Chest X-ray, PA view. Patient: 54 years old, sex M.
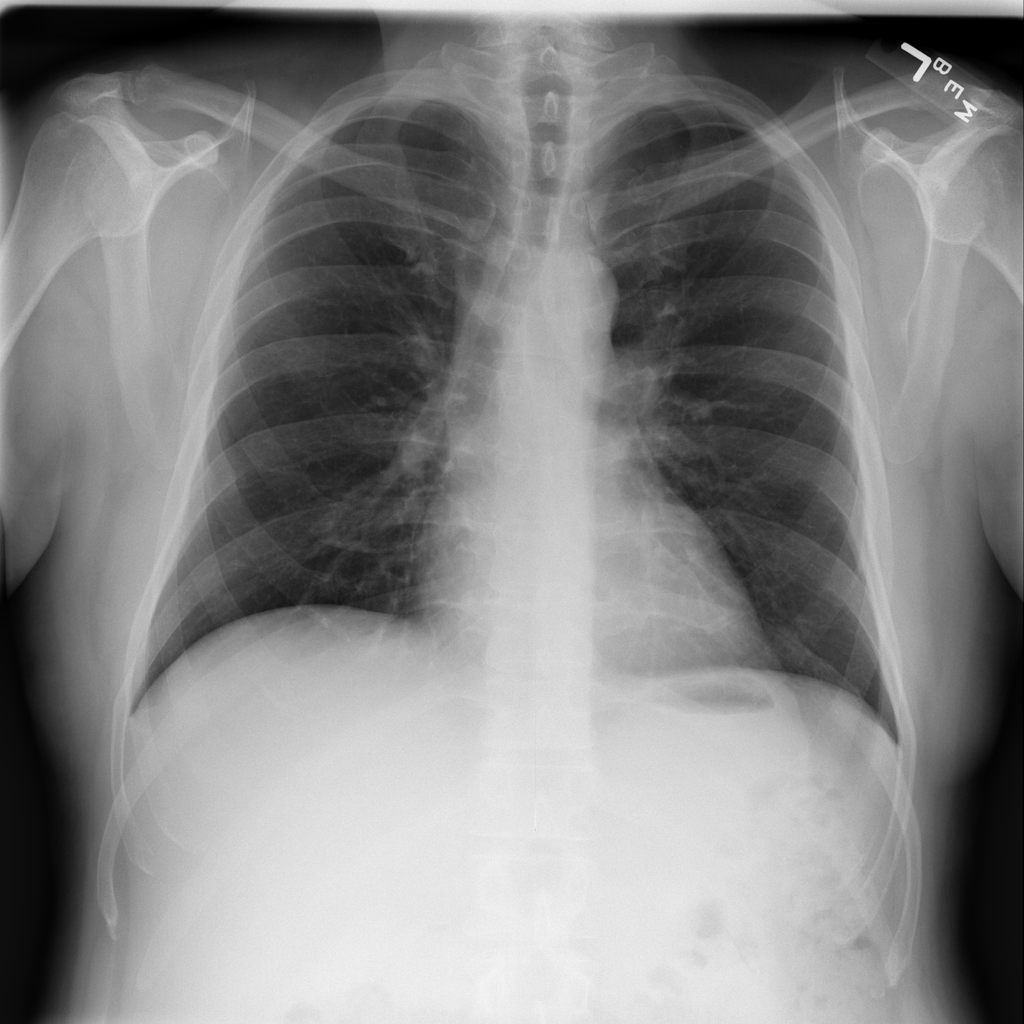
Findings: No Finding